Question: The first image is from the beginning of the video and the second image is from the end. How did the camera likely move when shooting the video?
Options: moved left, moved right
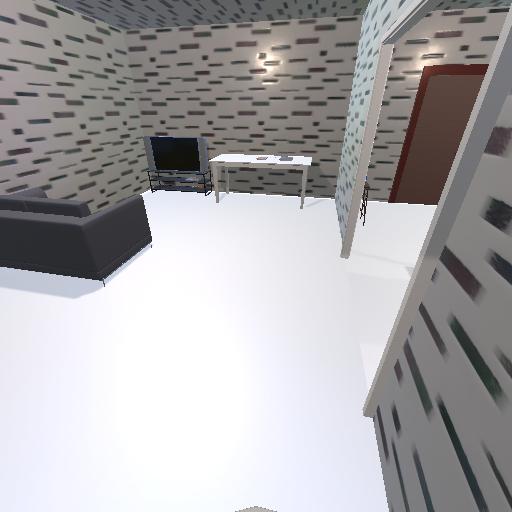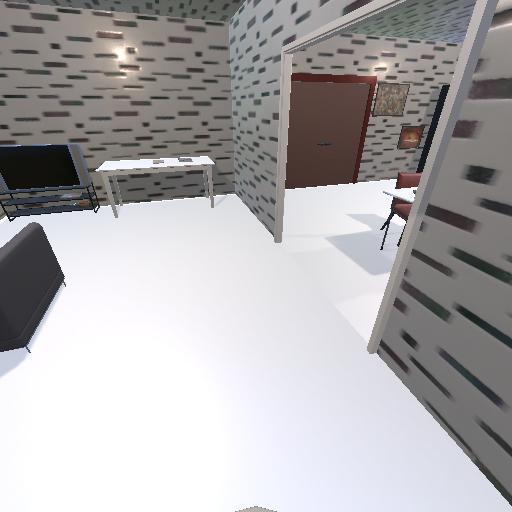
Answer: moved left